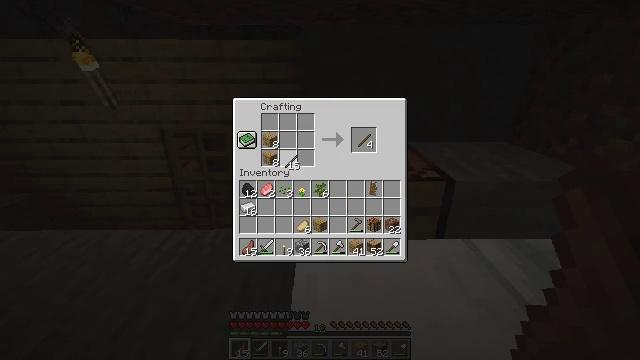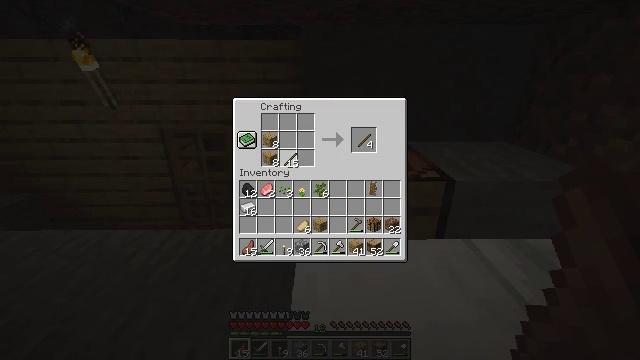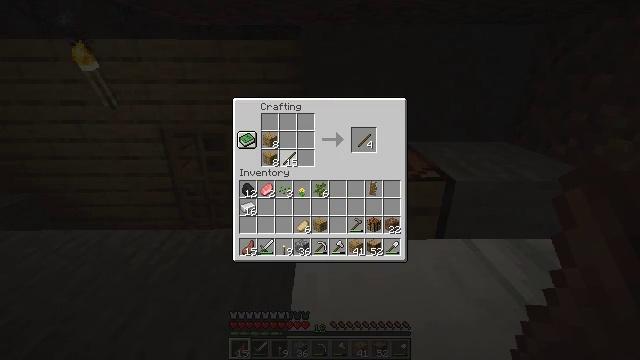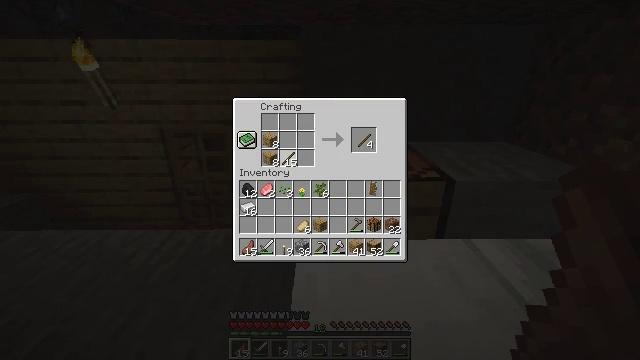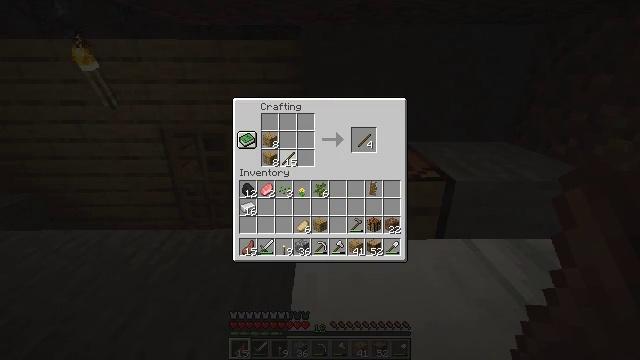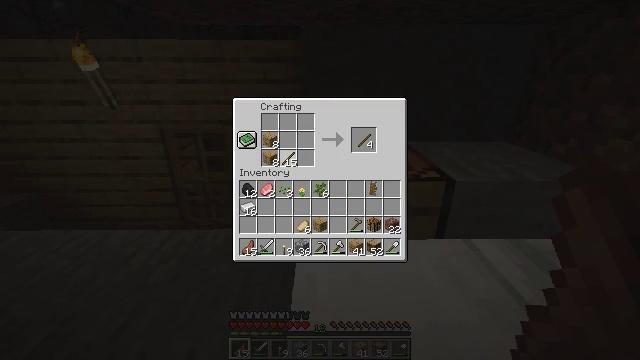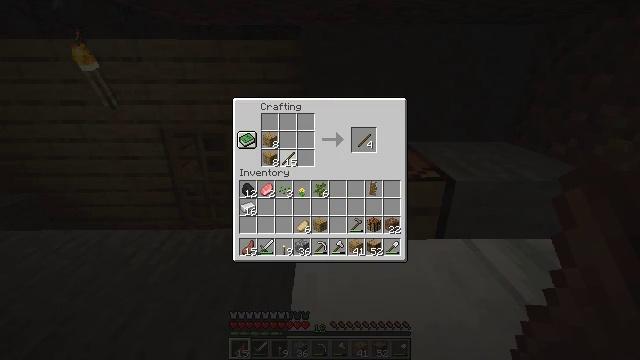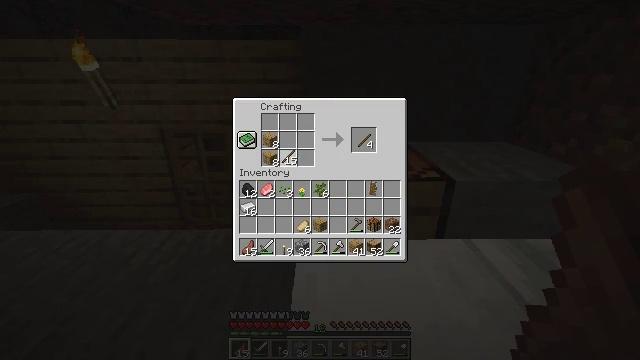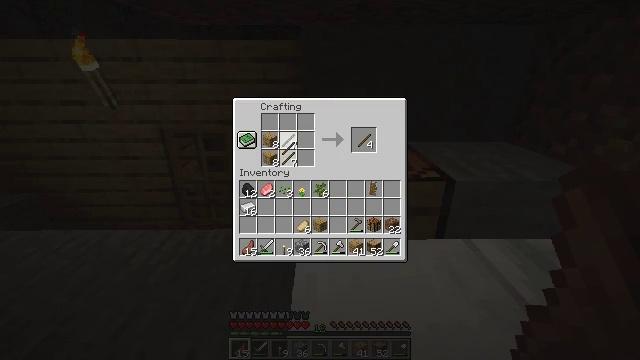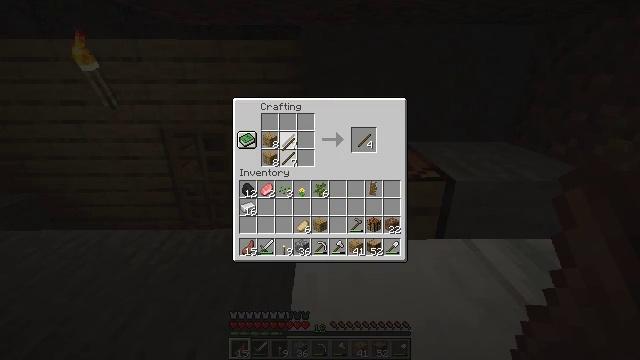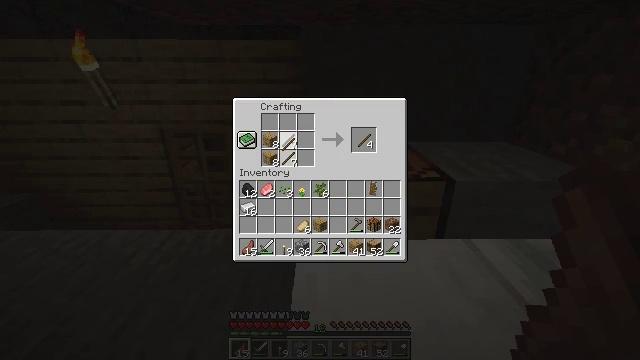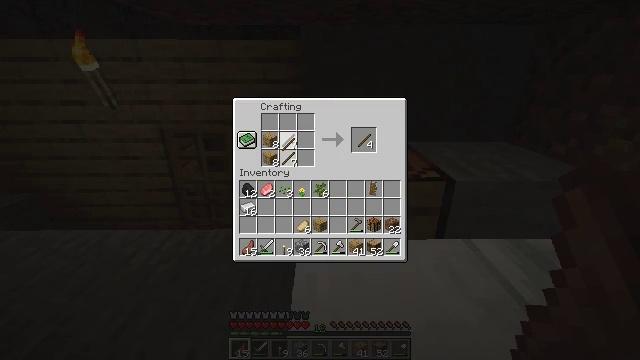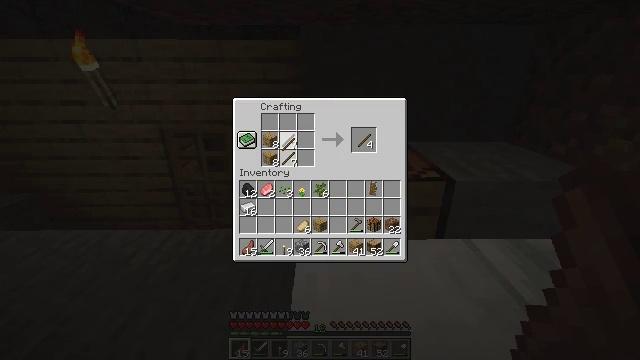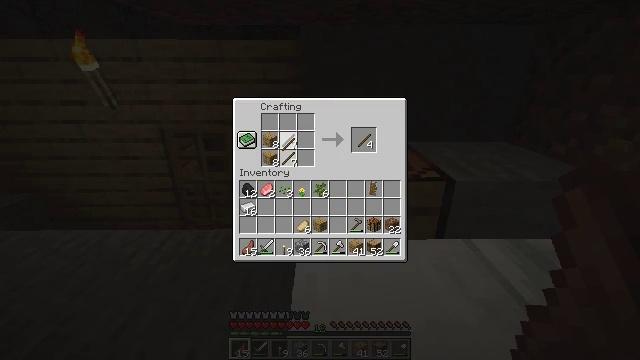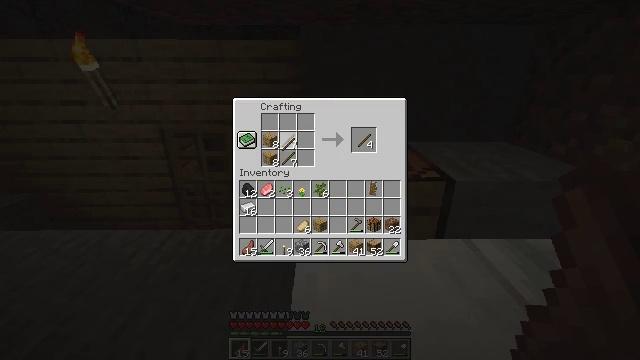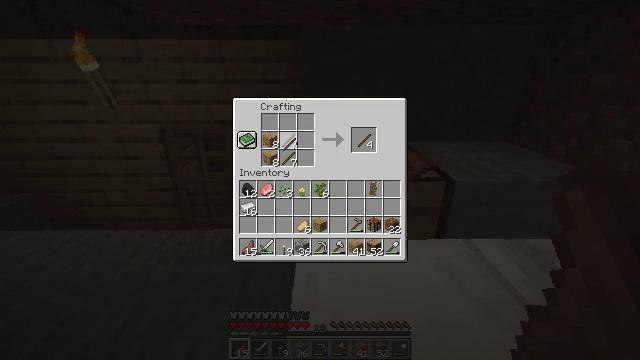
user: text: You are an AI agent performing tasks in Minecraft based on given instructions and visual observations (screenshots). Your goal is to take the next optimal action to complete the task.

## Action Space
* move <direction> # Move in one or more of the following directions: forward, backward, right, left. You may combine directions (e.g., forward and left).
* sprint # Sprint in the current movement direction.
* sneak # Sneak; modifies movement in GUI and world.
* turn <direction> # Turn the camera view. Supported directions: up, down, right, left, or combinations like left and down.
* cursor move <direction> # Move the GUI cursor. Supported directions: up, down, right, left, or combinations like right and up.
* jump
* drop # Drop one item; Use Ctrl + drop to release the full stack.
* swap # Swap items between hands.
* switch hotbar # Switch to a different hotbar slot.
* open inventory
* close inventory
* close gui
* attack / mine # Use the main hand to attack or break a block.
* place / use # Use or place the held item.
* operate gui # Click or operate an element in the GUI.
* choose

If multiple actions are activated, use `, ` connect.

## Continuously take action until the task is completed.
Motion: motion action
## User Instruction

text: Make an oak fence from oak planks and sticks.
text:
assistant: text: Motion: no_op
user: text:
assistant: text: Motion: no_op
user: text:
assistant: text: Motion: no_op
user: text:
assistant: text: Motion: no_op
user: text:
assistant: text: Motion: operate gui
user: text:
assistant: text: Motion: operate gui
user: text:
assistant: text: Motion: operate gui
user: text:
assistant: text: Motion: cursor move up, operate gui
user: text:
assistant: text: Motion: operate gui
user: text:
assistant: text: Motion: operate gui
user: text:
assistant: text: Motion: operate gui
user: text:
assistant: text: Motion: operate gui
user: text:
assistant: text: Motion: operate gui
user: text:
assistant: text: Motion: no_op
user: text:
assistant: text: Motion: no_op
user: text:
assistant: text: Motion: cursor move right and down
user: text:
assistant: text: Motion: cursor move right and down
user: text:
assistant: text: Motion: no_op
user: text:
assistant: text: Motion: cursor move down
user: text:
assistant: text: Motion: no_op
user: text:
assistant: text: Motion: no_op
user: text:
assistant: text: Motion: no_op
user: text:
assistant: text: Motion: no_op
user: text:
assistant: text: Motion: no_op
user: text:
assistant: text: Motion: no_op
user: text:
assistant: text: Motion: no_op
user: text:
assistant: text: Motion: no_op
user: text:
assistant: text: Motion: no_op
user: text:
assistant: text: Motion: operate gui
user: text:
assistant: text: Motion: operate gui